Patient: sex M, age 60
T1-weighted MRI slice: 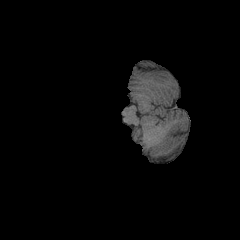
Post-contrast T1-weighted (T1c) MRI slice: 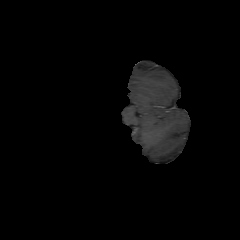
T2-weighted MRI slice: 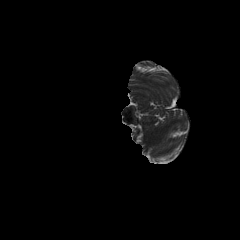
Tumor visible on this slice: no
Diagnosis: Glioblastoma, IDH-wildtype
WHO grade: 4